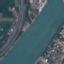
Land use / land cover: River